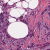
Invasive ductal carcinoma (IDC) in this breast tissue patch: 1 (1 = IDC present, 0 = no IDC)